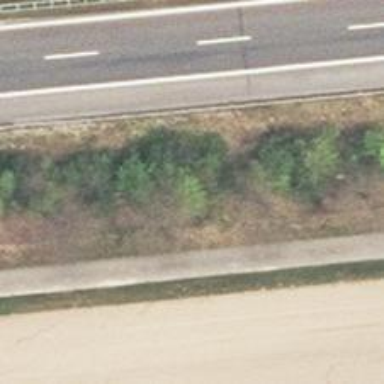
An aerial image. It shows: Row of deciduous broadleaved trees.